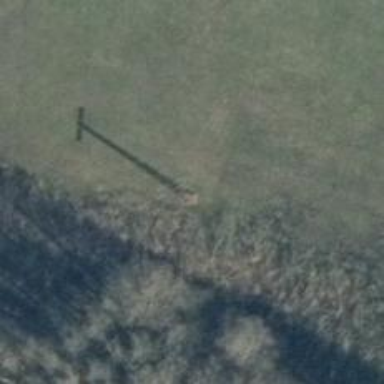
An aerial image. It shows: Power pole.